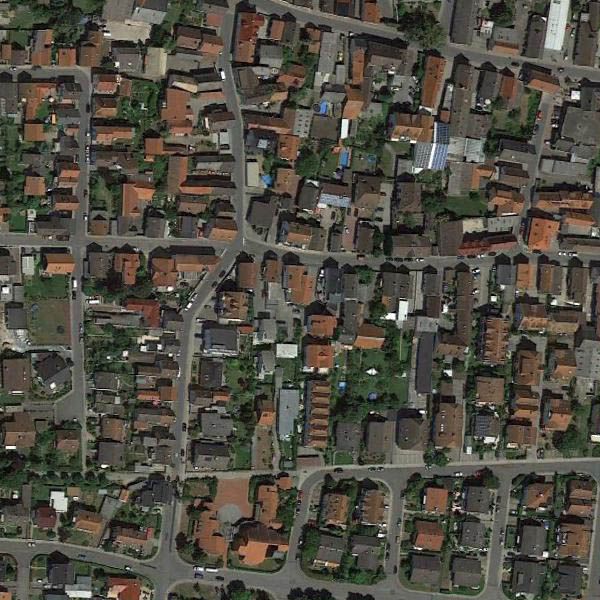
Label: DenseResidential